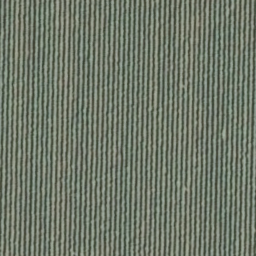
Label: agricultural